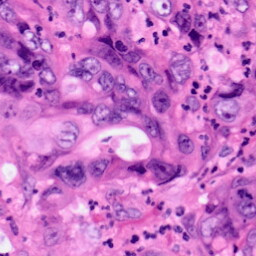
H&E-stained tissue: Pancreatic